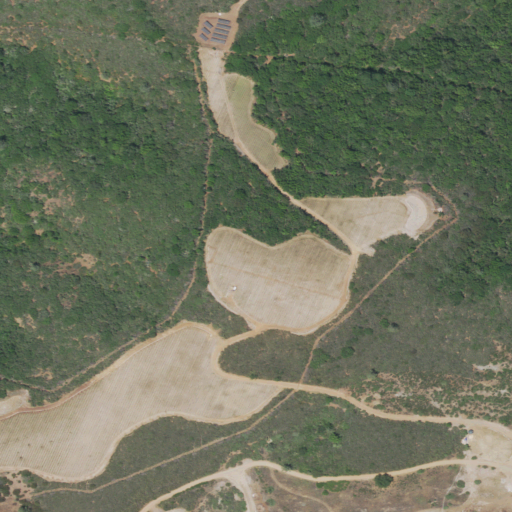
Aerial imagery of mountain in California named Greeg Mountain containing shrub, grassland, evergreen forest, and mixed forest